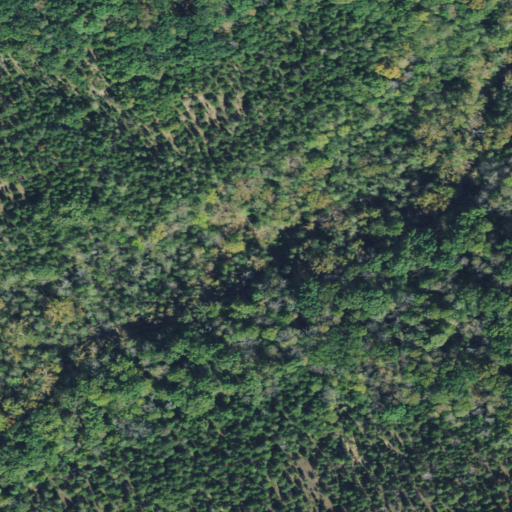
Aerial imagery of valley in Ohio named Soldiers Run Valley containing deciduous forest, evergreen forest, mixed forest, and grassland